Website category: auto
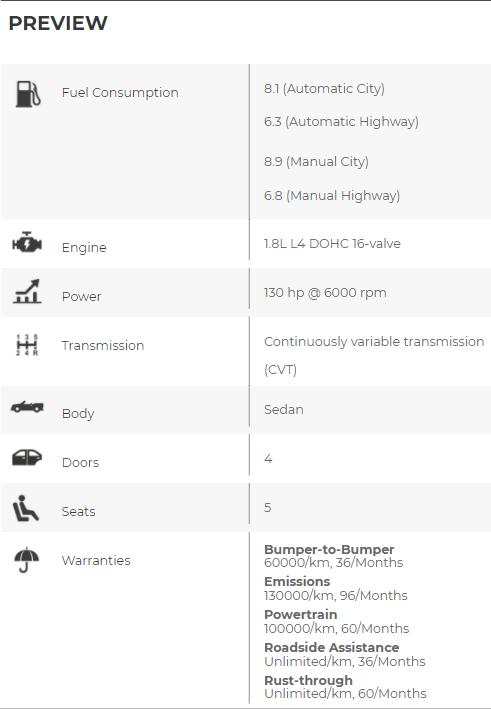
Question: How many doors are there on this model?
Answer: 4

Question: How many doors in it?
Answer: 4

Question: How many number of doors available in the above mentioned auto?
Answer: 4

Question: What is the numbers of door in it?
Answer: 4

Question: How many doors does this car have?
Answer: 4

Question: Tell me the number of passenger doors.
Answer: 4

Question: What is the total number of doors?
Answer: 4

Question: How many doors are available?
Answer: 4

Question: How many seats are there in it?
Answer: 5

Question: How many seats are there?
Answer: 5

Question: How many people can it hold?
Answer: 5

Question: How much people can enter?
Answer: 5

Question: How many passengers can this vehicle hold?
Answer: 5

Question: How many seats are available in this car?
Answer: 5

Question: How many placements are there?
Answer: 5

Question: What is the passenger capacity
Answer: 5

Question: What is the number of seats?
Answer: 5

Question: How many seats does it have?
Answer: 5

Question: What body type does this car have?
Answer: Sedan

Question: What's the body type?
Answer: Sedan

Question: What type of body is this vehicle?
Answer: Sedan

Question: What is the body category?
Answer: Sedan

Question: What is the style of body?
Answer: Sedan

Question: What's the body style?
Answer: Sedan

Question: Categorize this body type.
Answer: Sedan

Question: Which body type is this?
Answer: Sedan

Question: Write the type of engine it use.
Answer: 1.8L L4 DOHC 16-valve

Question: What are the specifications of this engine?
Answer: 1.8L L4 DOHC 16-valve

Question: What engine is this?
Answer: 1.8L L4 DOHC 16-valve

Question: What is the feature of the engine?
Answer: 1.8L L4 DOHC 16-valve

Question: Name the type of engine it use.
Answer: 1.8L L4 DOHC 16-valve

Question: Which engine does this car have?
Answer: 1.8L L4 DOHC 16-valve

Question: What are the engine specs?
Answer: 1.8L L4 DOHC 16-valve

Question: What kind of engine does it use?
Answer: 1.8L L4 DOHC 16-valve

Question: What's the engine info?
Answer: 1.8L L4 DOHC 16-valve

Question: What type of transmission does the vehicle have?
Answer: Continuously variable transmission (CVT)

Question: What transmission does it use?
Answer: Continuously variable transmission (CVT)

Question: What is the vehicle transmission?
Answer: Continuously variable transmission (CVT)

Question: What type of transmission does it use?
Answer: Continuously variable transmission (CVT)

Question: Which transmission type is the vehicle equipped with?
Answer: Continuously variable transmission (CVT)

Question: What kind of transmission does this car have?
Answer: Continuously variable transmission (CVT)

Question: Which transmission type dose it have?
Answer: Continuously variable transmission (CVT)

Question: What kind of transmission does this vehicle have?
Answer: Continuously variable transmission (CVT)

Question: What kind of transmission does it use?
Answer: Continuously variable transmission (CVT)

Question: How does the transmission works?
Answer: Continuously variable transmission (CVT)

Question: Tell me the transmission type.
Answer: Continuously variable transmission (CVT)

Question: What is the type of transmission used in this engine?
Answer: Continuously variable transmission (CVT)

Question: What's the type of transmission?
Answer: Continuously variable transmission (CVT)

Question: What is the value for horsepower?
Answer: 130 hp @ 6000 rpm

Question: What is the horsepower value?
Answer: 130 hp @ 6000 rpm

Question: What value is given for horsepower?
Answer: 130 hp @ 6000 rpm

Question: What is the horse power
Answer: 130 hp @ 6000 rpm

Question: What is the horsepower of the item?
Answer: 130 hp @ 6000 rpm

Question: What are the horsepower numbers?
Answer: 130 hp @ 6000 rpm

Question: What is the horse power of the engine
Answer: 130 hp @ 6000 rpm

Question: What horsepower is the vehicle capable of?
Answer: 130 hp @ 6000 rpm

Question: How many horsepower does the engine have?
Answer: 130 hp @ 6000 rpm

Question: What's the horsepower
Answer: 130 hp @ 6000 rpm

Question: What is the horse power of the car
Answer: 130 hp @ 6000 rpm

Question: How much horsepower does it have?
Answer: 130 hp @ 6000 rpm

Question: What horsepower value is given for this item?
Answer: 130 hp @ 6000 rpm

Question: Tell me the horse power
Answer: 130 hp @ 6000 rpm

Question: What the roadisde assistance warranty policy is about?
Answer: Unlimited/km, 36/Months

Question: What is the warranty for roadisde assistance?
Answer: Unlimited/km, 36/Months